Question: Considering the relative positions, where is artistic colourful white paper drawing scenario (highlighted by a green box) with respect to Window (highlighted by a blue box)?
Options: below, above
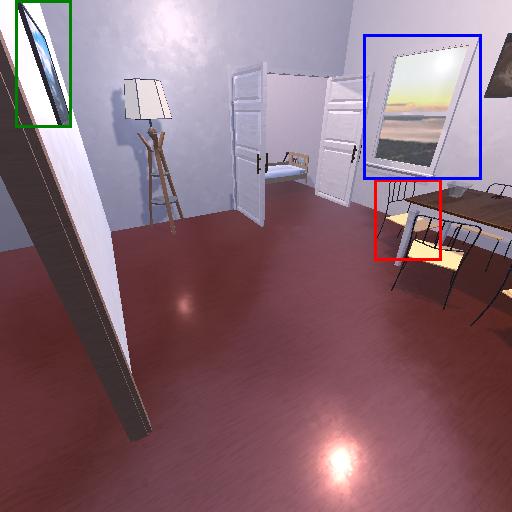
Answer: below